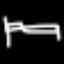
Label: bed